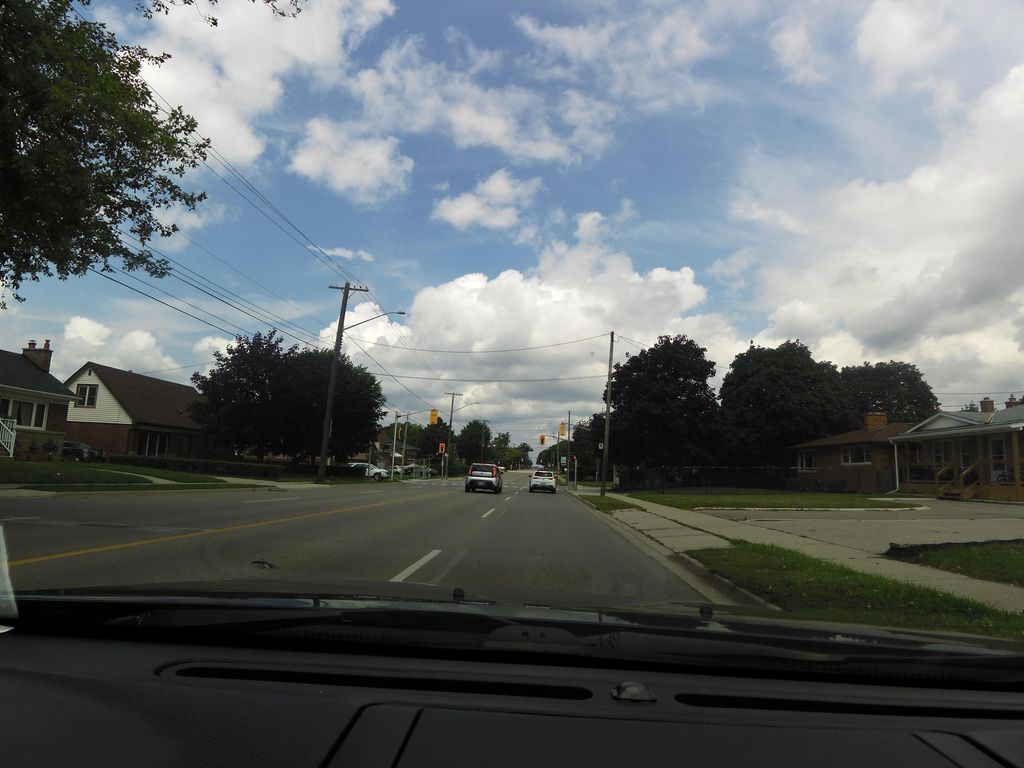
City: hamilton